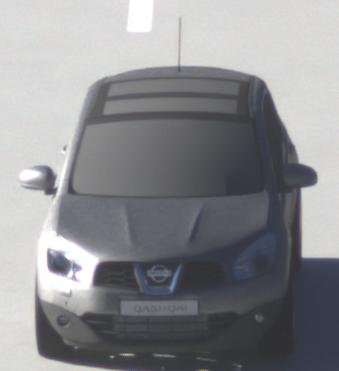
Make: Nissan
Model: Qashqai 1.6
Detailed model: Qashqai (J10)
Model produced from: 2010/03
Model produced until: 2010/08
Doors: 5
Color: gray
Road condition: dry road
Daytime: sunrise or sunset
Contrast: medium contrast